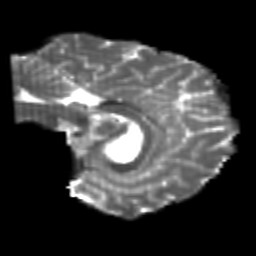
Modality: T2w
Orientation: sagittal
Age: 22
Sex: female
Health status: healthy
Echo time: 0.074 s